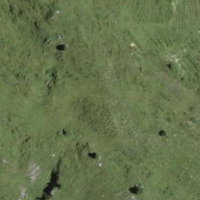
EUNIS habitat code: 24
Species observed at this site:
Pica pica
Corvus corone
Passer domesticus
Periparus ater
Pyrrhocorax graculus
Parus major
Turdus merula